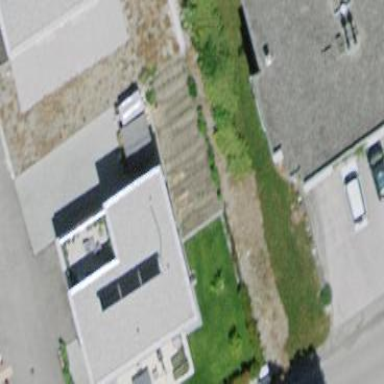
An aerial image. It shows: Detached building.